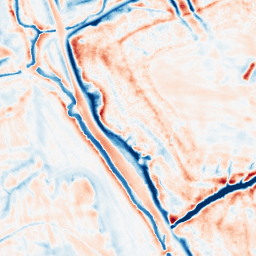
Category: edge_preserving
Decomposition family: bilateral
Decomposition parameters: d: 21
sigma_color: 75
sigma_space: 100
Upsampling method: bilinear
Upsampling parameters: scale: 8
Upsampling scale: 8